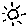
Label: sun